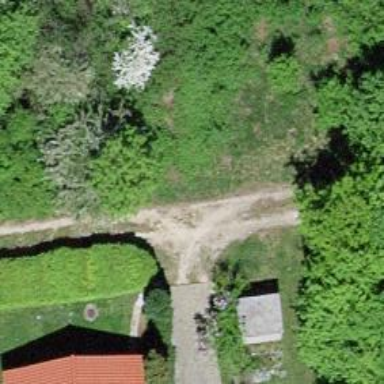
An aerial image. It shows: Driveway with service road. The track type is grade 4.